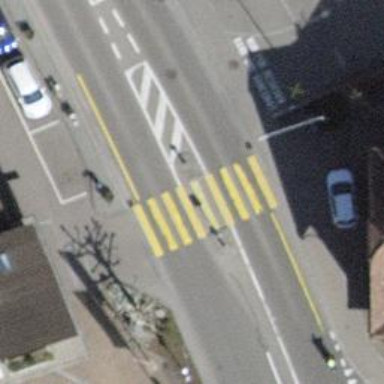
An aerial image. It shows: Uncontrolled zebra crossing with pedestrian island.